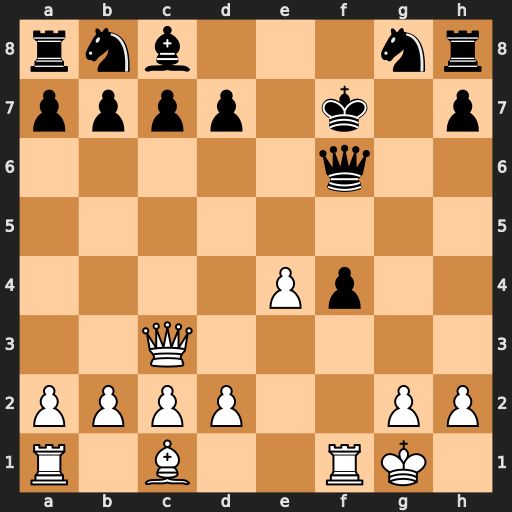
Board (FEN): rnb3nr/pppp1k1p/5q2/8/4Pp2/2Q5/PPPP2PP/R1B2RK1
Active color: w
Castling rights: -
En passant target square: -
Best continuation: d4 Ke8 Bxf4